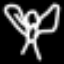
Label: angel